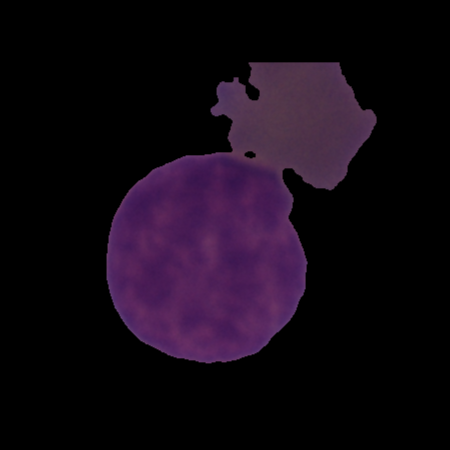
Label: cancer